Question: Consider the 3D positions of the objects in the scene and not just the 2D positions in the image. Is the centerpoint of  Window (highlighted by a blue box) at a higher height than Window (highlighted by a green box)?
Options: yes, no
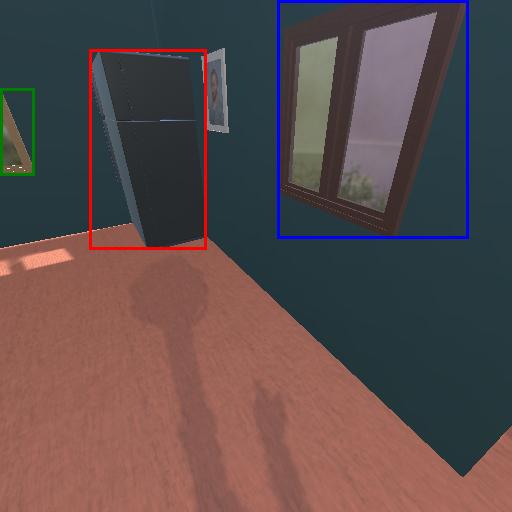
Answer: yes